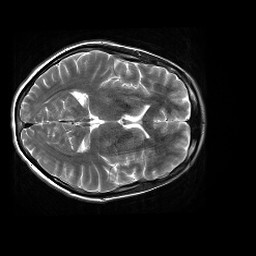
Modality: T2w
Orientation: axial
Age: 36
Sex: female
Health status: healthy
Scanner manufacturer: siemens
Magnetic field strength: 3 T
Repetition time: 4.01 s
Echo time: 0.116 s